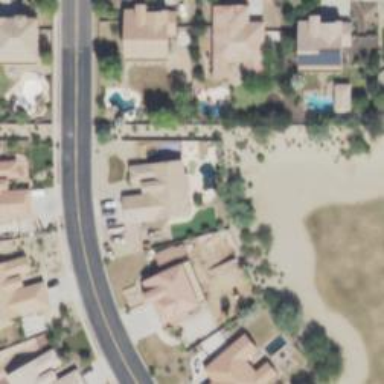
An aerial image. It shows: Outdoor swimming pool set in the ground.